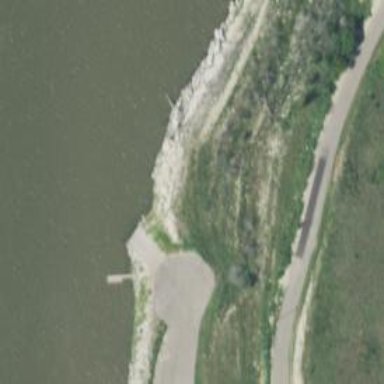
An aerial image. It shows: Slipway on leisure land.